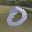
Label: 0